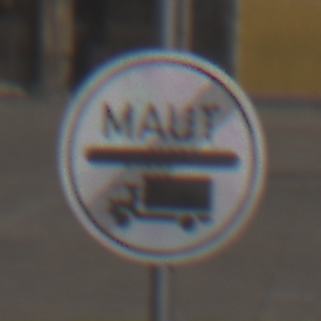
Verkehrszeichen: EndeMautpflicht
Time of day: MorningAfternoon
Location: Outdoor (Urban)
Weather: Clear
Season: NotSpecified
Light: Natural